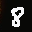
Label: 8